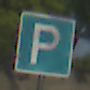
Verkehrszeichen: Parken
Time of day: MorningAfternoon
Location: Outdoor (Nature)
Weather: PartlyCloudy
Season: NotSpecified
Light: Natural